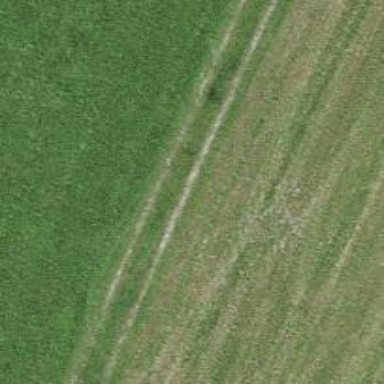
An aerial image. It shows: Grass track with Grade 4 tracktype.